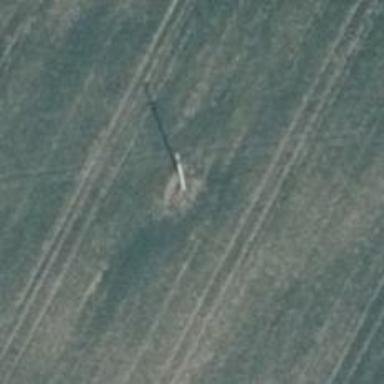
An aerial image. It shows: Power pole.